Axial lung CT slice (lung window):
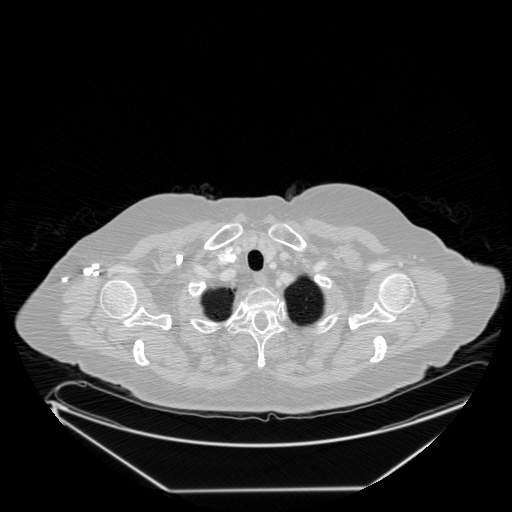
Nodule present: no